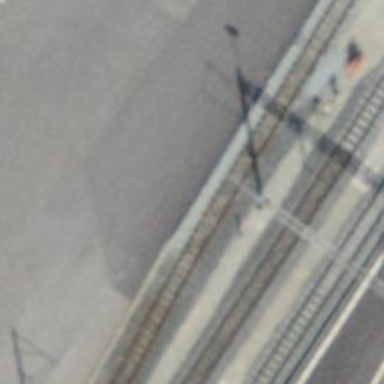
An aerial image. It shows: Narrow-gauge railway siding with 1 track. The railway line is electrified with contact line.